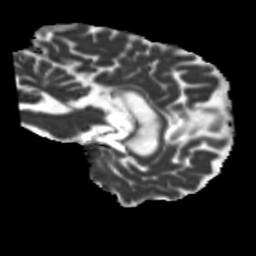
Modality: MD
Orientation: sagittal
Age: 51
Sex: male
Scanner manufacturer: siemens
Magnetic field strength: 3 T
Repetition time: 5.25 s
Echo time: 0.08 s